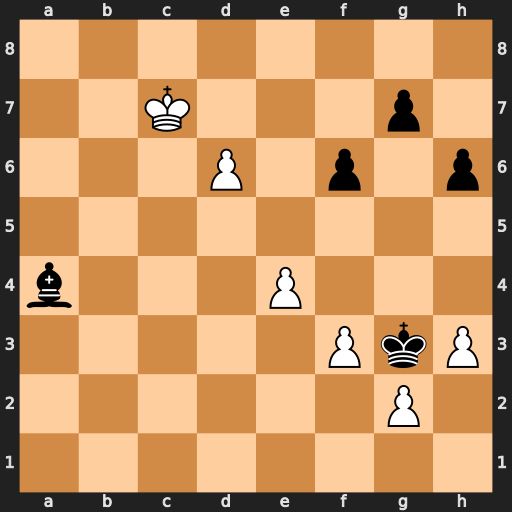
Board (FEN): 8/2K3p1/3P1p1p/8/b3P3/5PkP/6P1/8
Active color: w
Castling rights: -
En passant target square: -
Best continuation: d7 Bxd7 Kxd7 h5 h4 Kxg2 f4